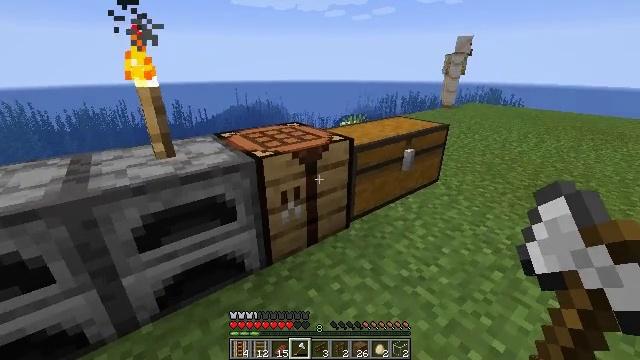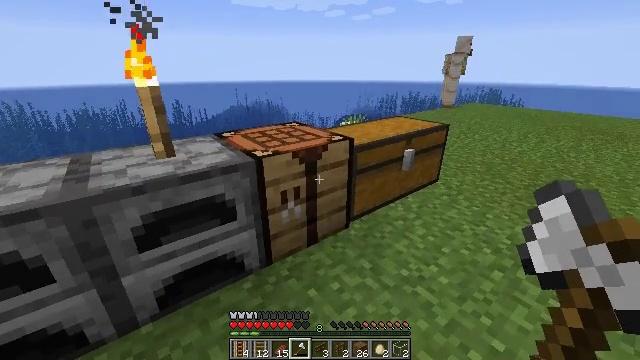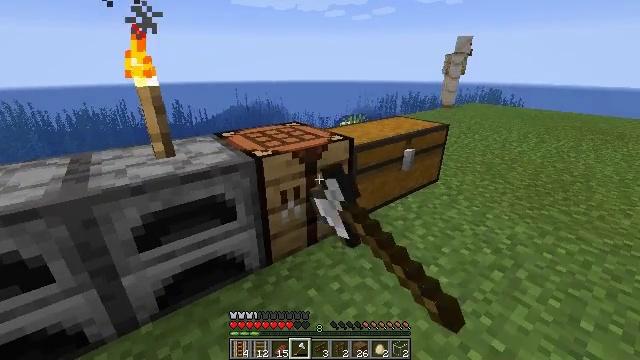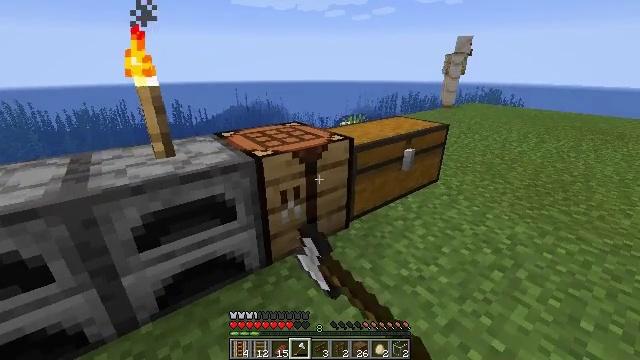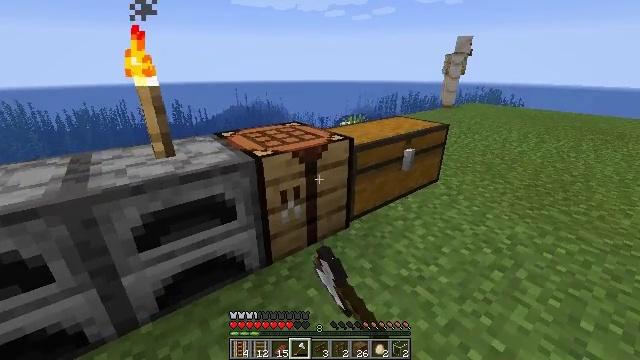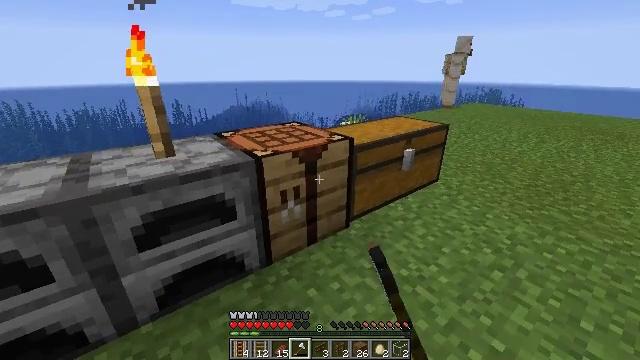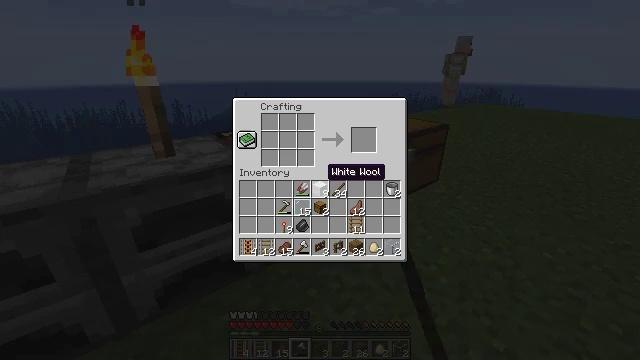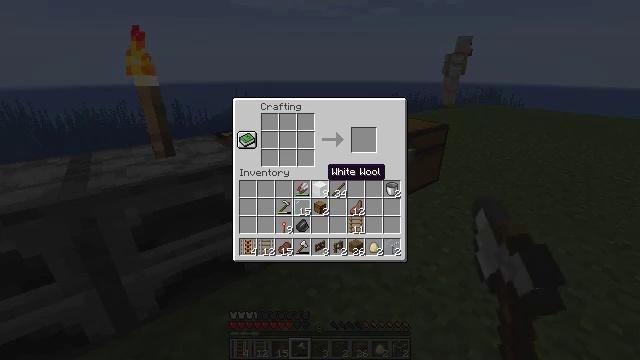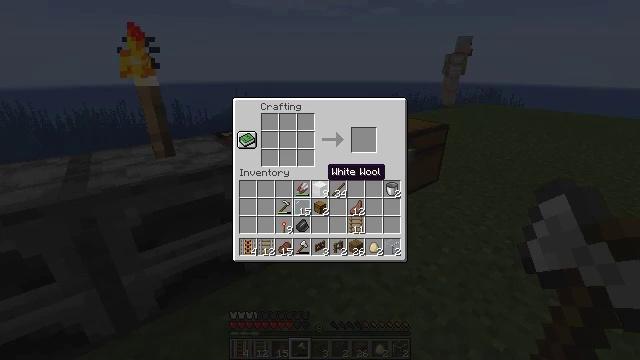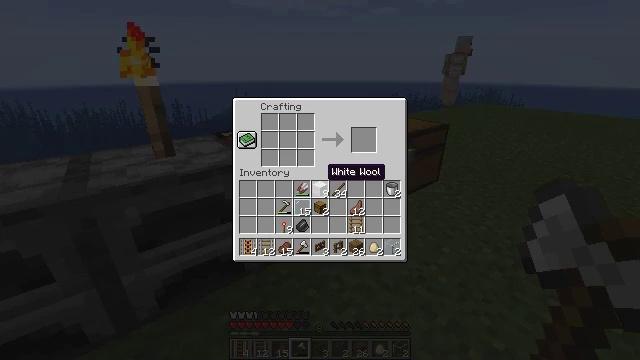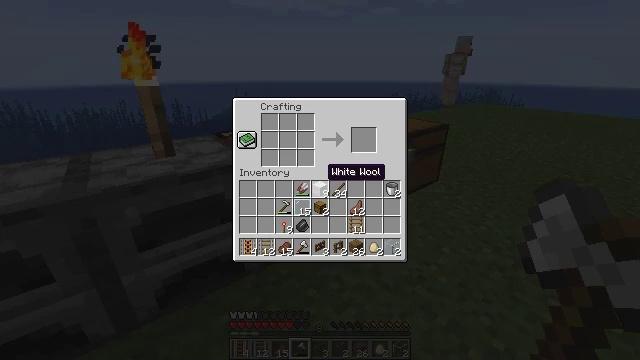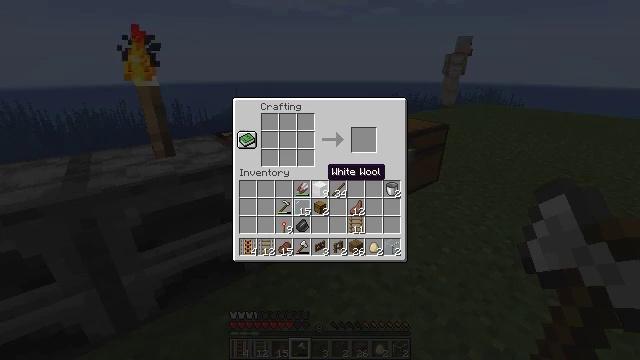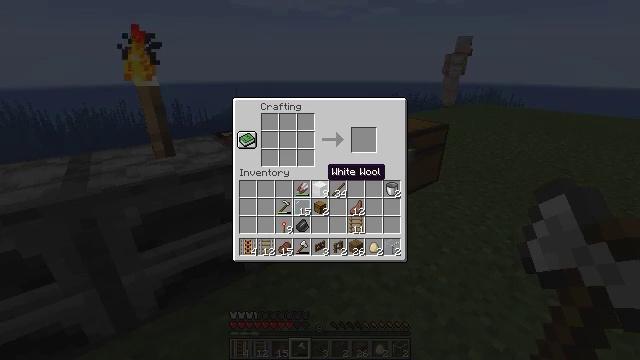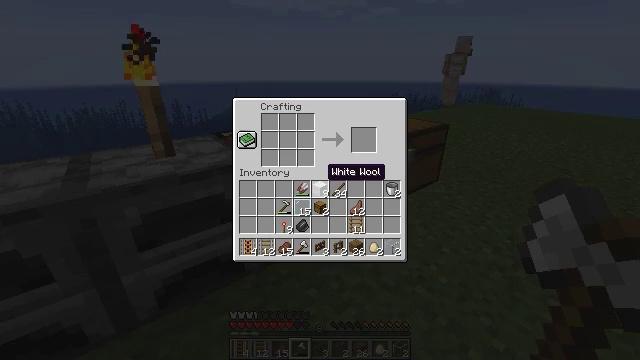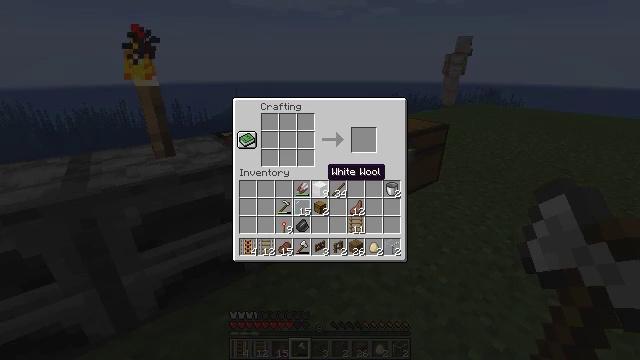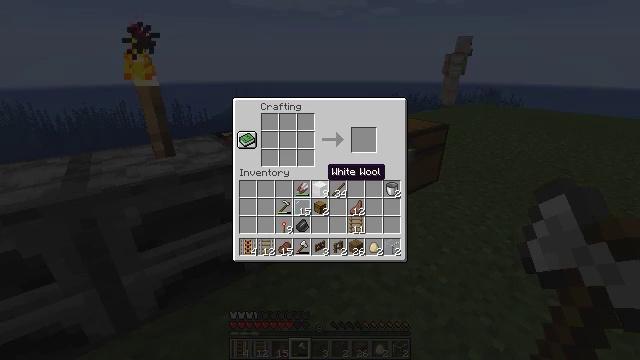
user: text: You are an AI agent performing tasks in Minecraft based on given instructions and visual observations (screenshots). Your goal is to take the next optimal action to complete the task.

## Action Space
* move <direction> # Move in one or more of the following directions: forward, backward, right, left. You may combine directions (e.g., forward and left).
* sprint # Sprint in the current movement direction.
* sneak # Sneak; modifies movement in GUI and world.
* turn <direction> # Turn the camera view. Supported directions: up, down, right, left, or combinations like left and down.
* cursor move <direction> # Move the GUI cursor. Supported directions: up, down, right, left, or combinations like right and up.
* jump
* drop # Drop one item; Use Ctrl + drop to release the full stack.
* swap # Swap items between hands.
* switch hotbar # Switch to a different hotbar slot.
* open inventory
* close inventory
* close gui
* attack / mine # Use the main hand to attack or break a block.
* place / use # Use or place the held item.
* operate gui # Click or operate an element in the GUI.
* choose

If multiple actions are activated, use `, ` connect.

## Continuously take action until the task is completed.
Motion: motion action
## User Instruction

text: Craft a spruce sign using the necessary materials.
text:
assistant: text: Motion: use / place
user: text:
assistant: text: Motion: use / place
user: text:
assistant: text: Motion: use / place
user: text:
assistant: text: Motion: use / place
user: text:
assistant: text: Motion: no_op
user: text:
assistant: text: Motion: open gui
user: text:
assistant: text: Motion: no_op
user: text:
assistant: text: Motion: no_op
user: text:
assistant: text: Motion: no_op
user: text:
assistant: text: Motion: no_op
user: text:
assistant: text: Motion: no_op
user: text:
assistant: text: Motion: no_op
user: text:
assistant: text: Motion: no_op
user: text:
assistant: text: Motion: no_op
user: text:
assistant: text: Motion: no_op
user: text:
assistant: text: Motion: no_op
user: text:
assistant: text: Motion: no_op
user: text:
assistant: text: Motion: no_op
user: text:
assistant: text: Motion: no_op
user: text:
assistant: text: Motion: no_op
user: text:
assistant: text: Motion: no_op
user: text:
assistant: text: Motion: no_op
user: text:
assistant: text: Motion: no_op
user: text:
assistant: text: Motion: no_op
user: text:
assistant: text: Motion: no_op
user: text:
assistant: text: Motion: no_op
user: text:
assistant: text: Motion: no_op
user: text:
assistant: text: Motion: no_op
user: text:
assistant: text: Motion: no_op
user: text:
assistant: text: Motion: no_op